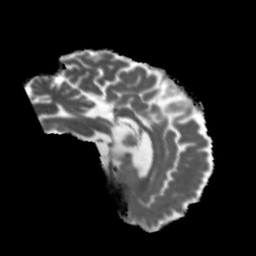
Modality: MD
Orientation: sagittal
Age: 70
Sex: male
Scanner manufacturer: siemens
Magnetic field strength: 3 T
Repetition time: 5.47 s
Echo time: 0.0854 s